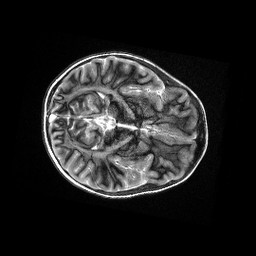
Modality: MP2RAGE
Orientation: axial
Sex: male
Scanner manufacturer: siemens
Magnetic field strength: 3 T
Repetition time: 5 s
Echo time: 0.00355 s